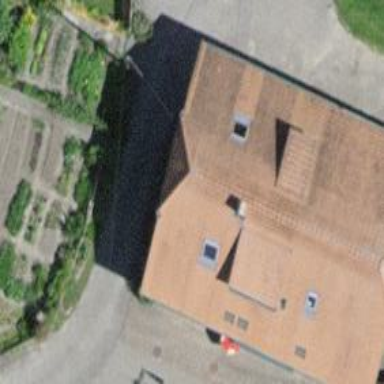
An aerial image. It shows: Residential building.